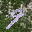
Label: 9